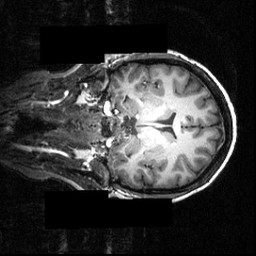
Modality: T1w
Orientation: coronal
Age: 30
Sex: female
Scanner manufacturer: siemens
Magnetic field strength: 3.951 T
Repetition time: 1.5 s
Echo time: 0.00335 s